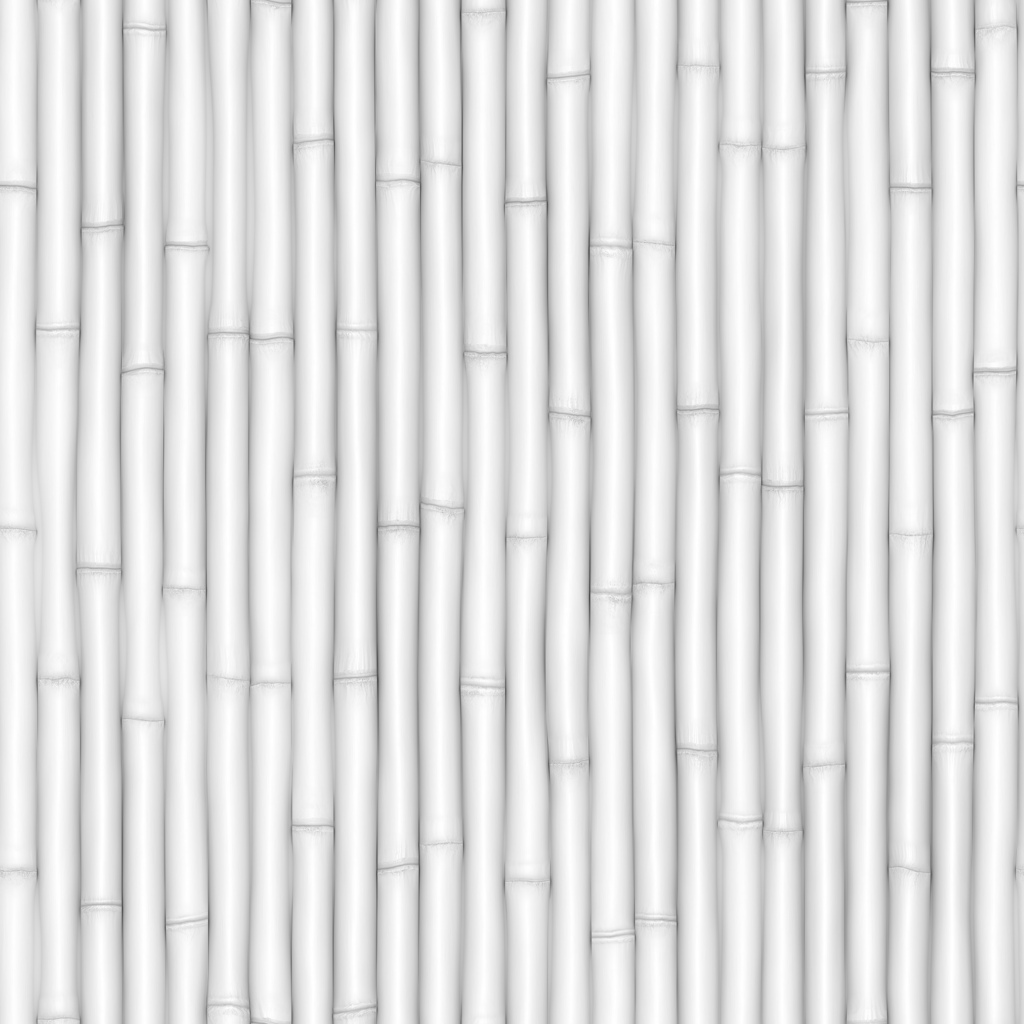
Texture map type: AmbientOcclusion